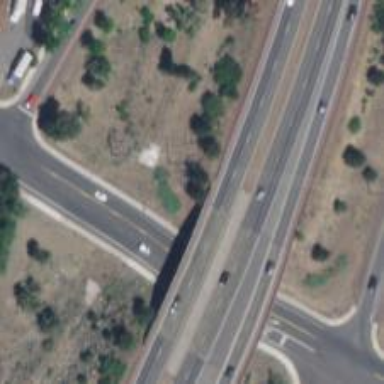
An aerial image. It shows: Bridge on trunk expressway.